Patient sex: F
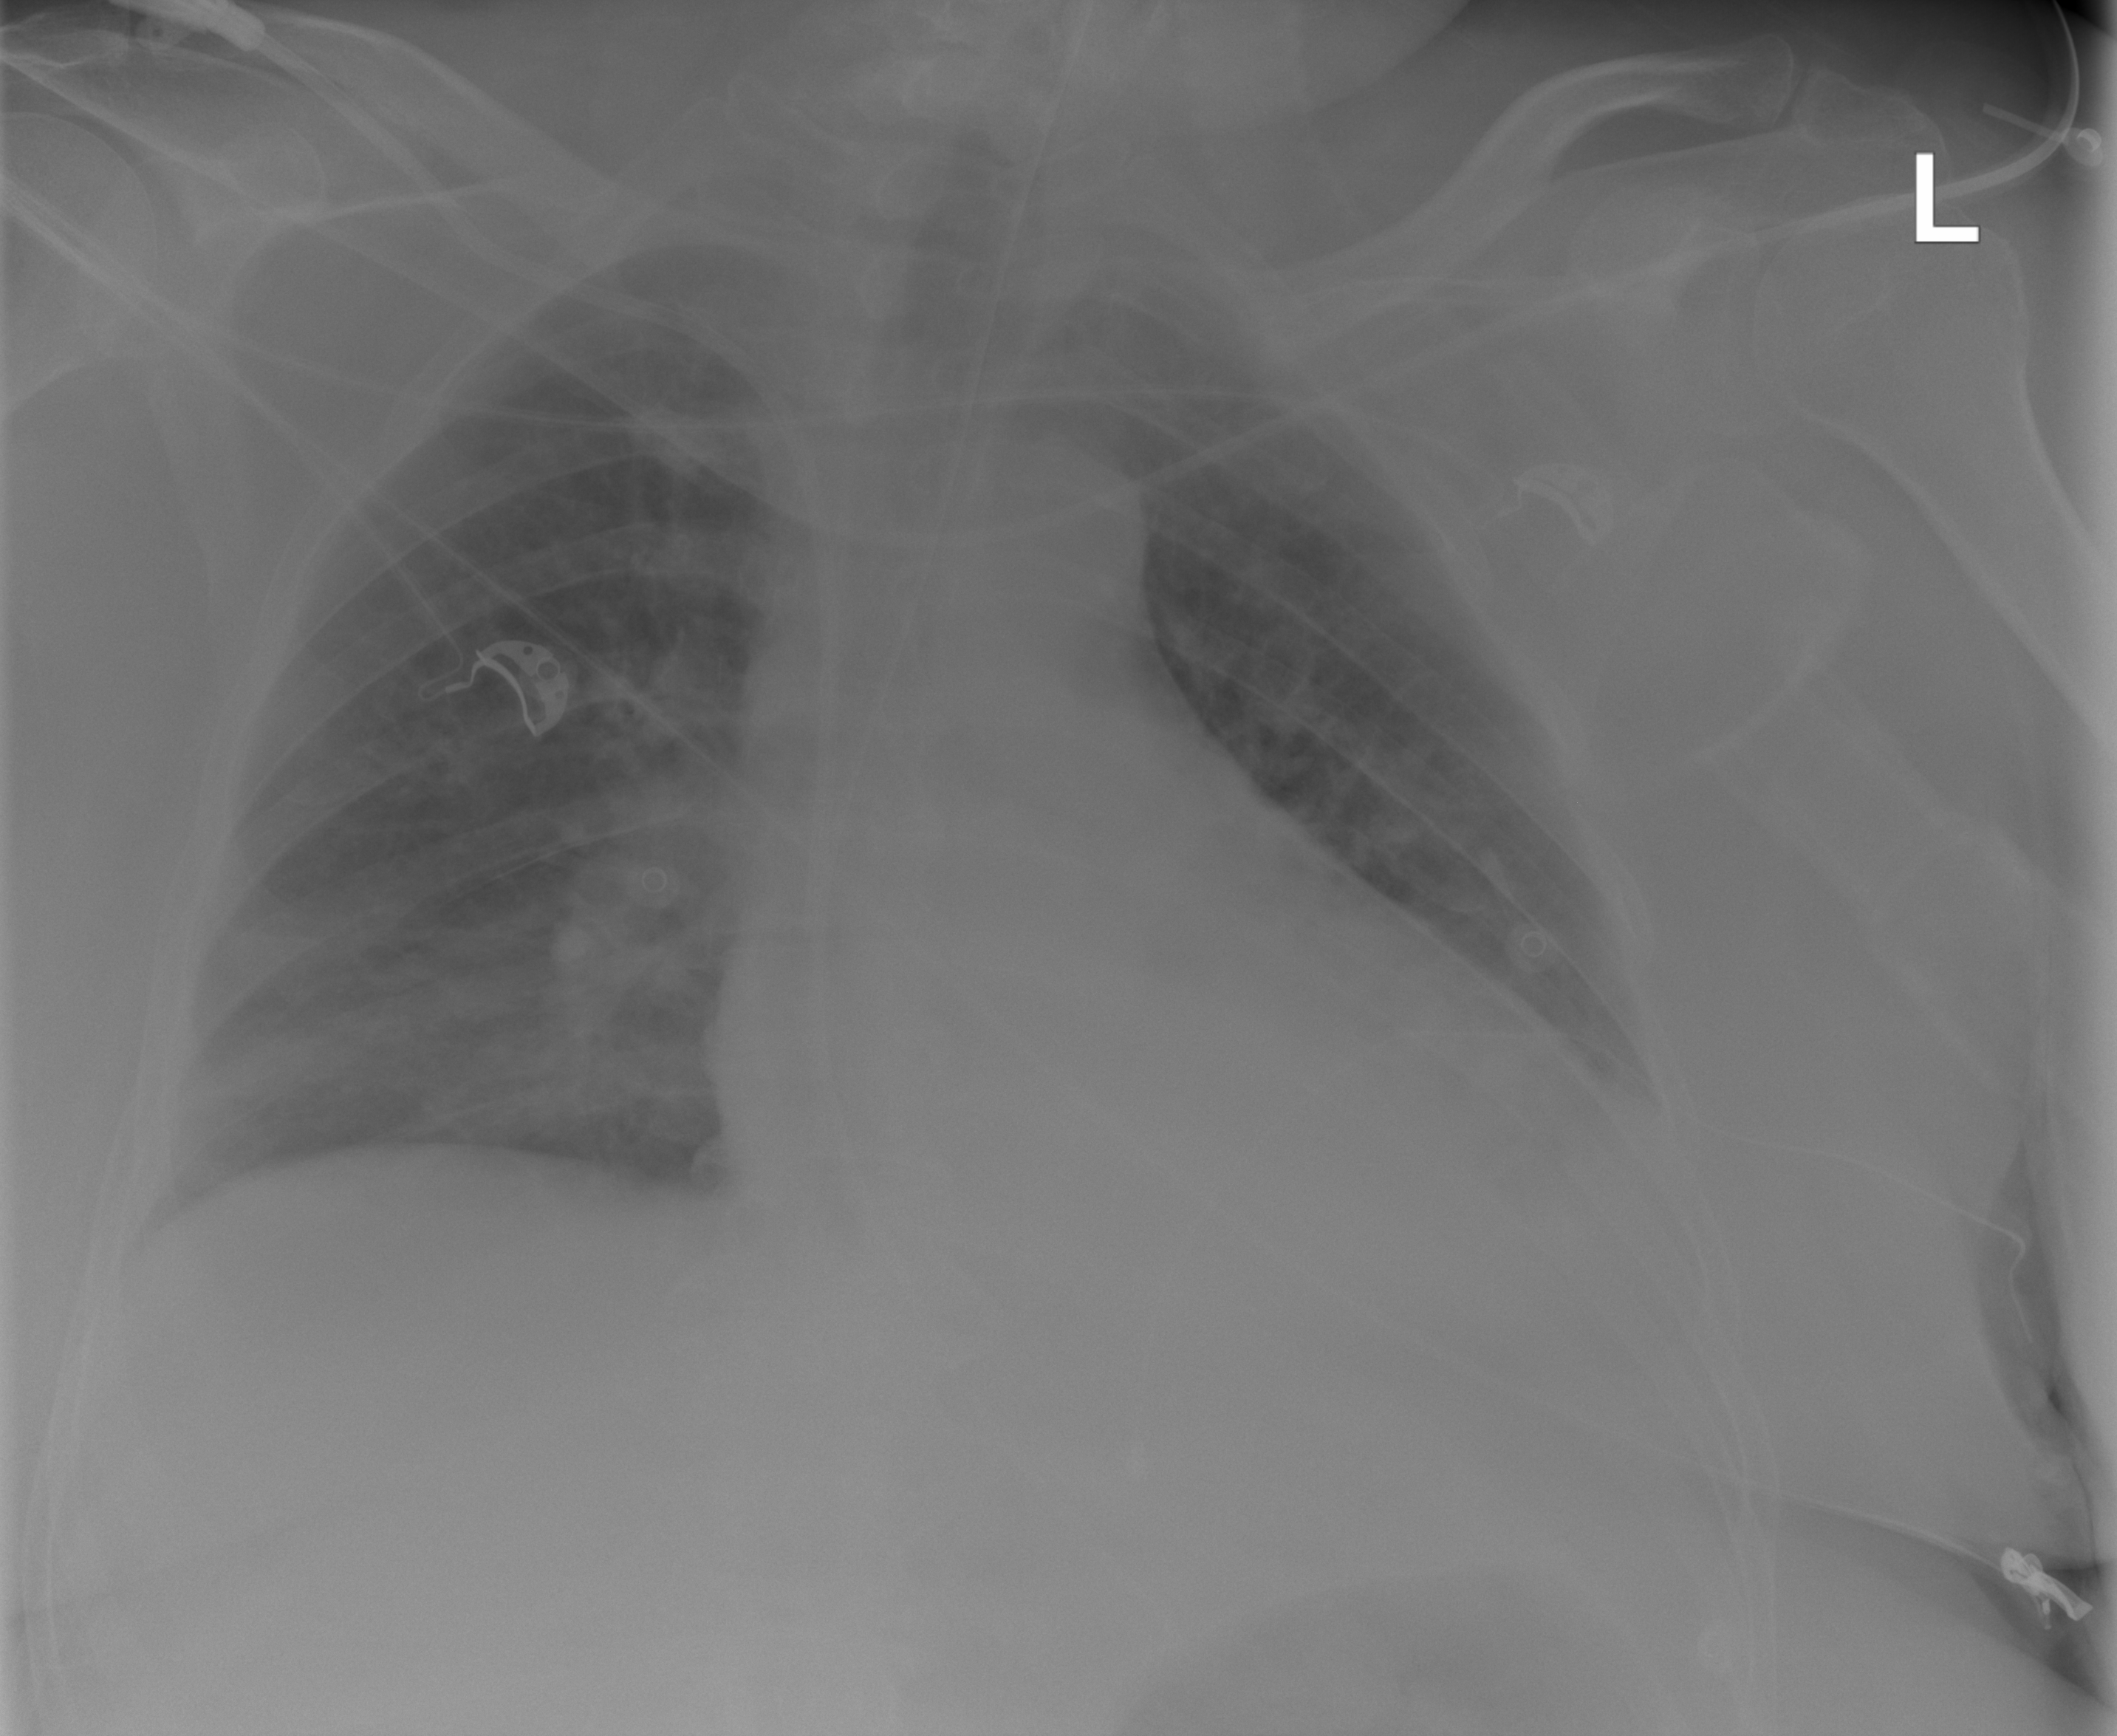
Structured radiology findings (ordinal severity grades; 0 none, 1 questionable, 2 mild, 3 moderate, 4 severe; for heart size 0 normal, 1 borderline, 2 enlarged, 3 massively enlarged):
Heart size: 2
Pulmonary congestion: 2
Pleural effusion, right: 0
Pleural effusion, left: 2
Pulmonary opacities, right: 2
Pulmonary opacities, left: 0
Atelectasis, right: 2
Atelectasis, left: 2